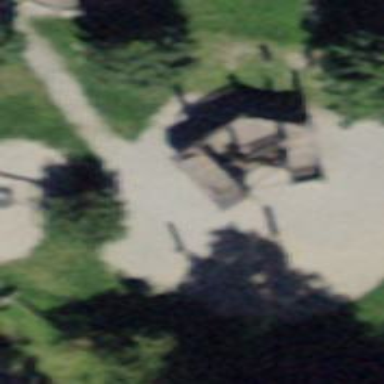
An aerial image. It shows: Playground featuring ship-themed playhouse.